Question: How to Avoid hexadecimal characters before parsing XML?

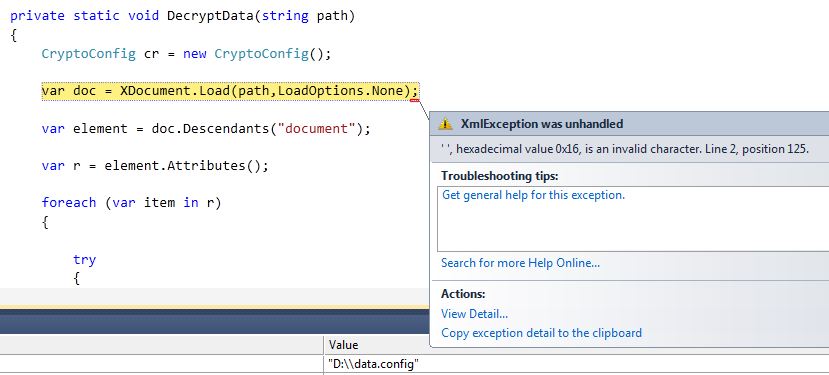
Answer: Your problem isn't an hexadecimal character (those are all fine). Your problem is a character that is not allowed in XML. The hexadecimal value of that character (all characters have an hexadecimal value) is given in the error message to help you figure out what that character is, which is particularly useful since characters that are disallowed in XML are generally control characters, non-characters and mis-matched surrogates, all of which aren't printable characters anyway.
In other words, if you see this error message you are trying to parse something as XML that is not XML.
There are a few things that can cause this:
1. A bug in the XML sent (It was meant to be XML, but it's buggy).
2. You've just picked up the wrong file.
3. You are using an encrypted and/or compressed file before decryption and/or decompression.
4. You're picking up artefacts of transmission because you're reading a stream at the wrong level (pretty rare).
The first case can be the worse, because it can be caused by someone else's bug, and some people don't even believe that there are characters disallowed in XML for such things as not actually being characters and won't fix their mess (gah!). Sometimes you can filter out their rubbish though, but this is always fraught.
The fact that you've talk of decryption elsewhere in the code sample makes me suspect case 3: It's encrypted XML and you haven't decrypted it yet.
It could be a mixture of both where someone is trying to package raw encrypted octets into an XML format. This cannot be done, but rather if you need to store encrypted octets within an XML format you must re-encode those octets in an XML-compatible format such as base-64 or hexadecimal. Or alternatively, just not use XML for that at all.